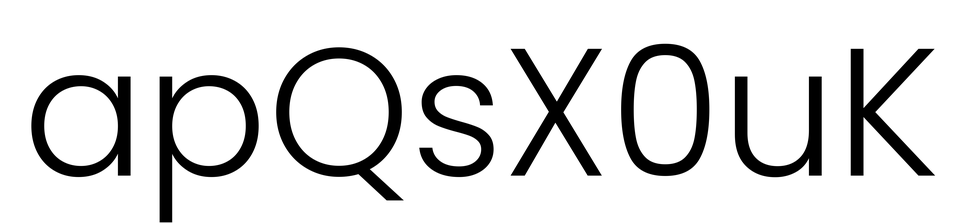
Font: Poppins-Light